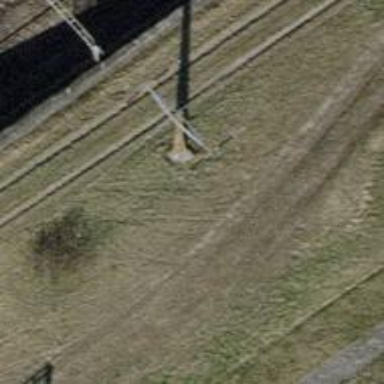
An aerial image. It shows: Power pole.